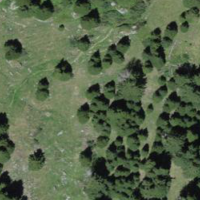
EUNIS habitat code: 23
Species observed at this site:
Prunella vulgaris
Anthriscus sylvestris
Knautia arvensis